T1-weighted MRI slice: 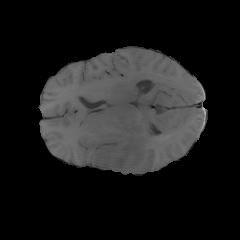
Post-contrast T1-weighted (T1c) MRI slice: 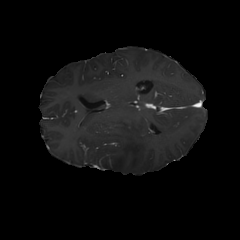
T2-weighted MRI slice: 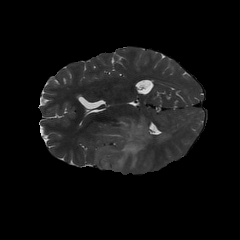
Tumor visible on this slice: yes